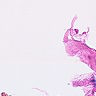
Metastatic tissue present: no